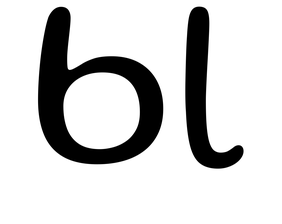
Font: Gluten_Light